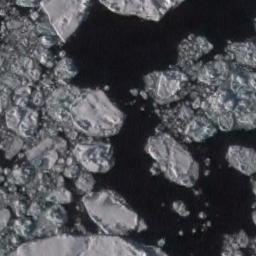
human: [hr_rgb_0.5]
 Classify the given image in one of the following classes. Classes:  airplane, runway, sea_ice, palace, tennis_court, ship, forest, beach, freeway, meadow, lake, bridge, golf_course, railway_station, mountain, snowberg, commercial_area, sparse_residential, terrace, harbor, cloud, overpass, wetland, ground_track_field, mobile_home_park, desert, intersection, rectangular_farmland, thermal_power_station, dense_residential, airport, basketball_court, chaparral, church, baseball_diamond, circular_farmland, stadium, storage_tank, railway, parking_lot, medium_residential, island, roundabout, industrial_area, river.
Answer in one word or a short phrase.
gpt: sea_ice